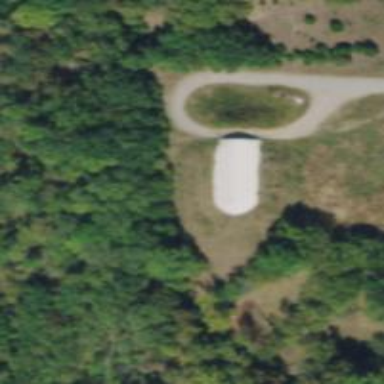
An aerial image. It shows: Military bunker for protection and defense.